Group 1:
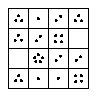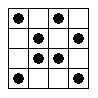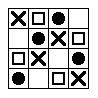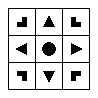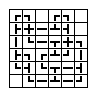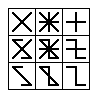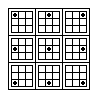
Group 2:
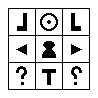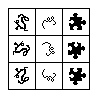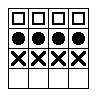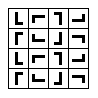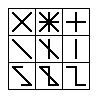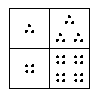
Rule separating the two groups: Rule is the same for rows as it is for columns vs. not
Author: Aaron David Fairbanks